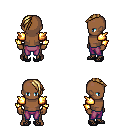
a pixel art fantasy rpg character, male body template, human, dark skin, gold arm armor, magenta pants, blonde long mohawk hairstyle, ghillies, four views (front, back, left, right), 2x2 character sprite sheet, small pixel art, hard edges, no anti-aliasing